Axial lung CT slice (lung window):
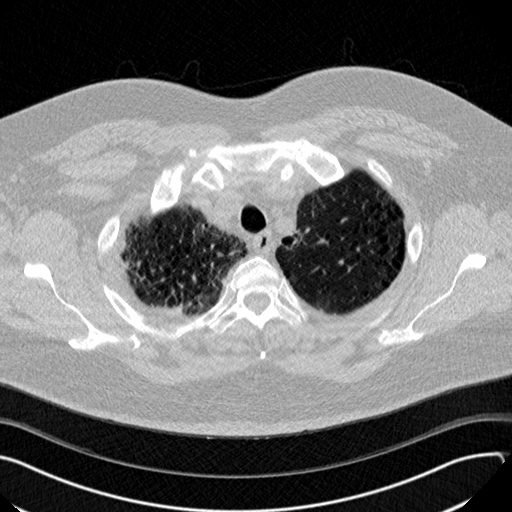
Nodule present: no